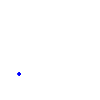
Particle: kaon